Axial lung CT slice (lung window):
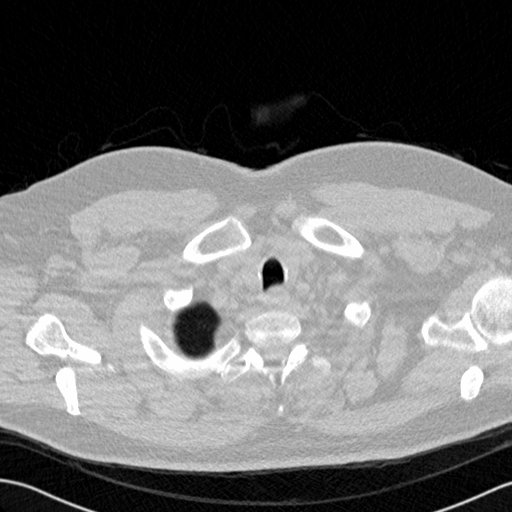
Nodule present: no